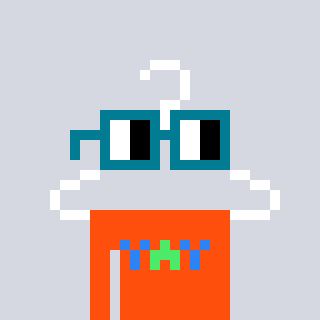
a pixel art character with square dark green glasses, a hanger-shaped head and a orange-colored body on a cool background